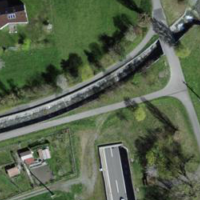
EUNIS habitat code: 57
Species observed at this site:
Corylus avellana